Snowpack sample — Snodgrass Mountain, Crested Butte, Colorado (2/4/25, 12:06 PM MST)
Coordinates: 38.923, -106.968
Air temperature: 35 °F
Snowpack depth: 80 cm
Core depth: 30 cm
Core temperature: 35.6 °F
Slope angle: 14°, slope face: 78°
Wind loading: low
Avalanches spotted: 0
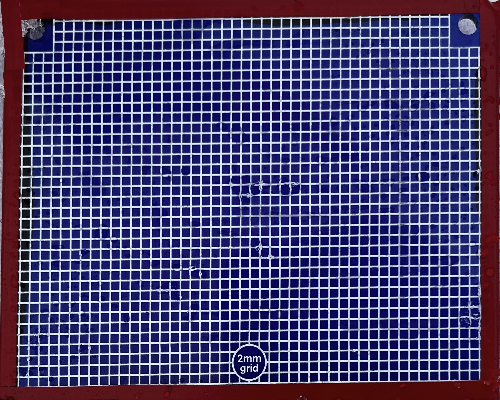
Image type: profile
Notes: No avalanches nearby, unusually warm weather for the last month reported by residents, Collected 25 yards from treeline